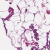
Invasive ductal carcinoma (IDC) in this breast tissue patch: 0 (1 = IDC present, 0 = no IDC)